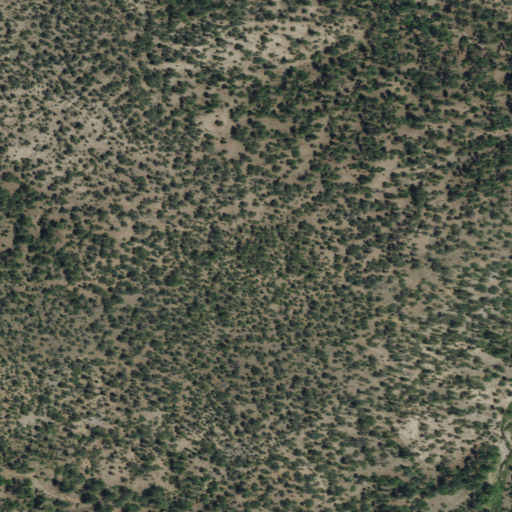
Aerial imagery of valley in New Mexico named Colyer Canyon containing evergreen forest and shrub